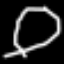
Label: octagon